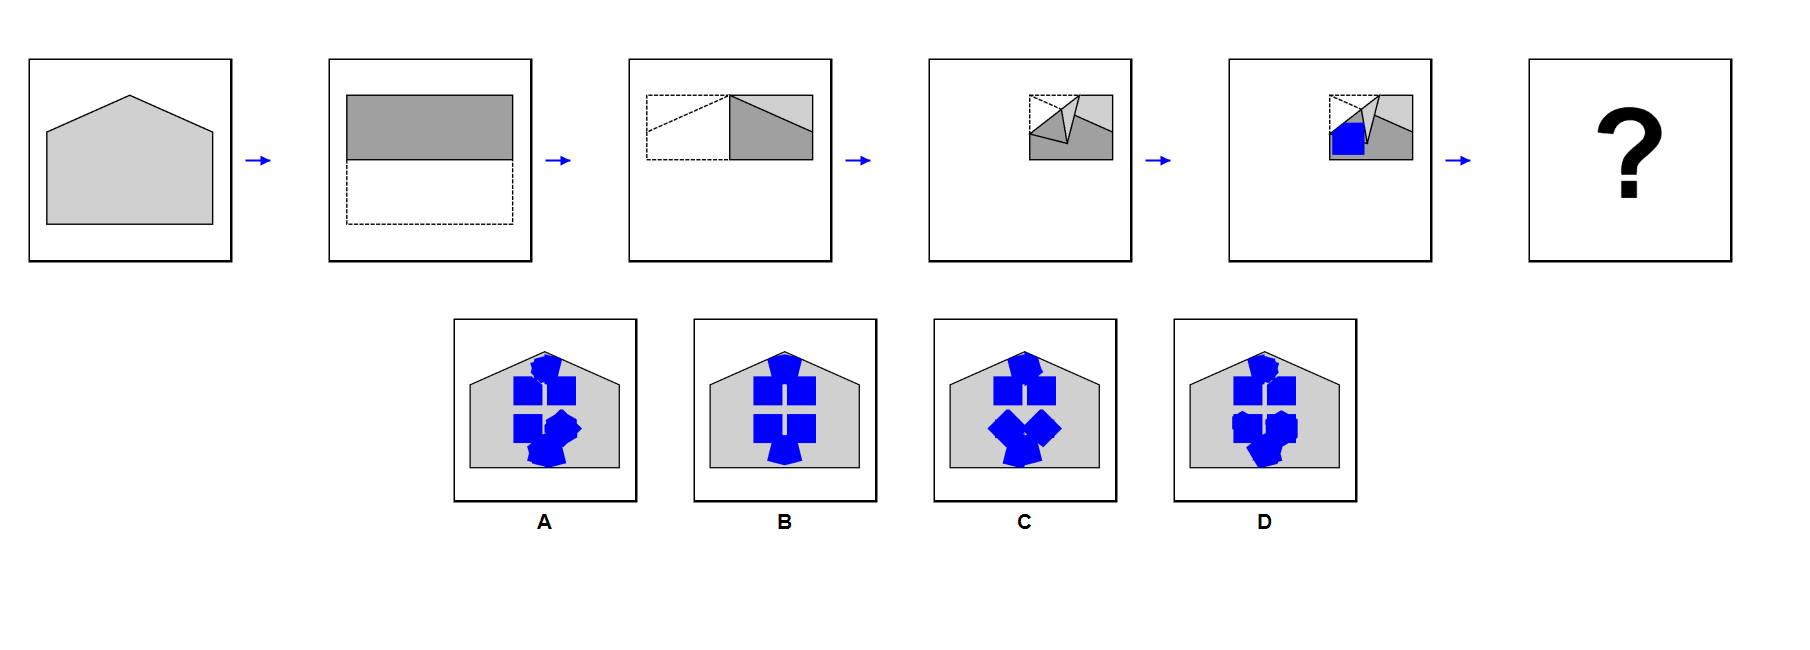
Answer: B